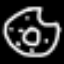
Label: donut